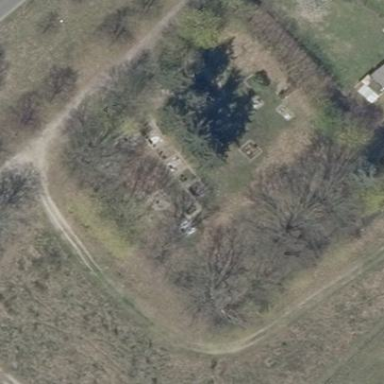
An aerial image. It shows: Cemetery.